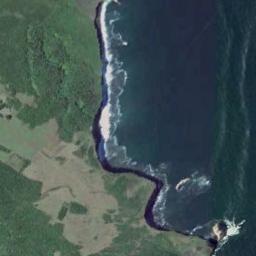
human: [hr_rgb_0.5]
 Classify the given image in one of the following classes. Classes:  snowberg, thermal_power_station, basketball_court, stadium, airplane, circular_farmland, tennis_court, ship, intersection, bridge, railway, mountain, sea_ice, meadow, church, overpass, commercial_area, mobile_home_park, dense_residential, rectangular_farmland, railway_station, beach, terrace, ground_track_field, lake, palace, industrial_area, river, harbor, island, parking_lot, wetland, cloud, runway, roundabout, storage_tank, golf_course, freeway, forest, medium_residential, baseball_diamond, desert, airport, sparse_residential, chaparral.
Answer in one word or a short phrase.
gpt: beach